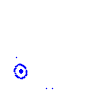
Particle: proton